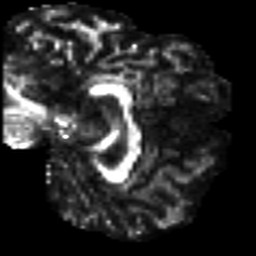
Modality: FA
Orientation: sagittal
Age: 32
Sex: male
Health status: healthy
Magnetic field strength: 3 T
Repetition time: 8.4 s
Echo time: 0.0926 s